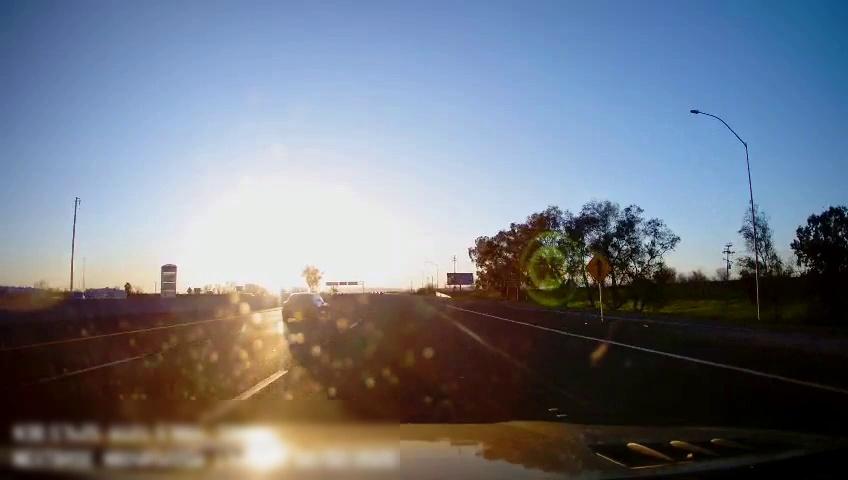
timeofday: Day
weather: Sunny
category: Drivable Space
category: Vehicles | Car
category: Lanes | Alternate Lane
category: Lanes | Current Lane
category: Lanes | Current Lane
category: Lanes | Current Lane
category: Lanes | Current Lane
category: Lanes | Current Lane
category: Traffic | Signs